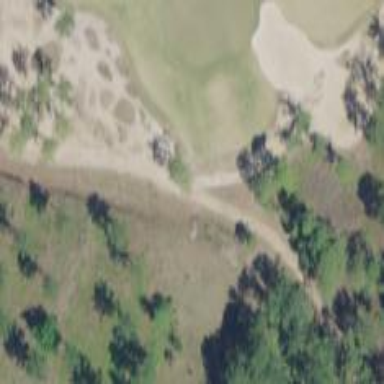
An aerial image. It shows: Sandy area is golf bunker.